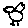
Label: bird